Question: This is my row layout.
How to get text inside listview in two lines?
row_data:
'''
<?xml version="1.0" encoding="utf-8"?>
<RelativeLayout xmlns:android="http://schemas.android.com/apk/res/android"
android:layout_width="match_parent"
android:layout_height="match_parent">
<TextView
android:text="Date"
android:textSize="16sp"
android:textStyle="bold"
android:layout_width="wrap_content"
android:layout_height="wrap_content"
android:id="@+id/date"
android:ellipsize="none"
android:scrollHorizontally="false"
android:layout_alignParentTop="true"
android:layout_centerHorizontal="true" />
<TextView
android:text="Subject"
android:textSize="16sp"
android:textStyle="bold"
android:layout_width="wrap_content"
android:layout_height="wrap_content"
android:id="@+id/subject"
android:ellipsize="none"
android:scrollHorizontally="false"
android:layout_alignBaseline="@+id/date"
android:layout_alignBottom="@+id/date"
android:layout_alignParentLeft="true"
android:layout_alignParentStart="true"
/>
<TextView
android:text="Status"
android:textSize="16sp"
android:textStyle="bold"
android:ellipsize="none"
android:scrollHorizontally="false"
android:maxLines="100"
android:layout_width="wrap_content"
android:layout_height="wrap_content"
android:id="@+id/status"
android:layout_alignBaseline="@+id/date"
android:layout_alignBottom="@+id/date"
android:layout_alignParentRight="true"
android:layout_alignParentEnd="true" />
'''
I am inflating this row_data inside a ListView. Now I am facing problem in wrapping of Text inside my textView. My texts are overlapping each other.
This is the result I am getting:

I want wrapping my text to 2nd Line.. How can I achieve that?
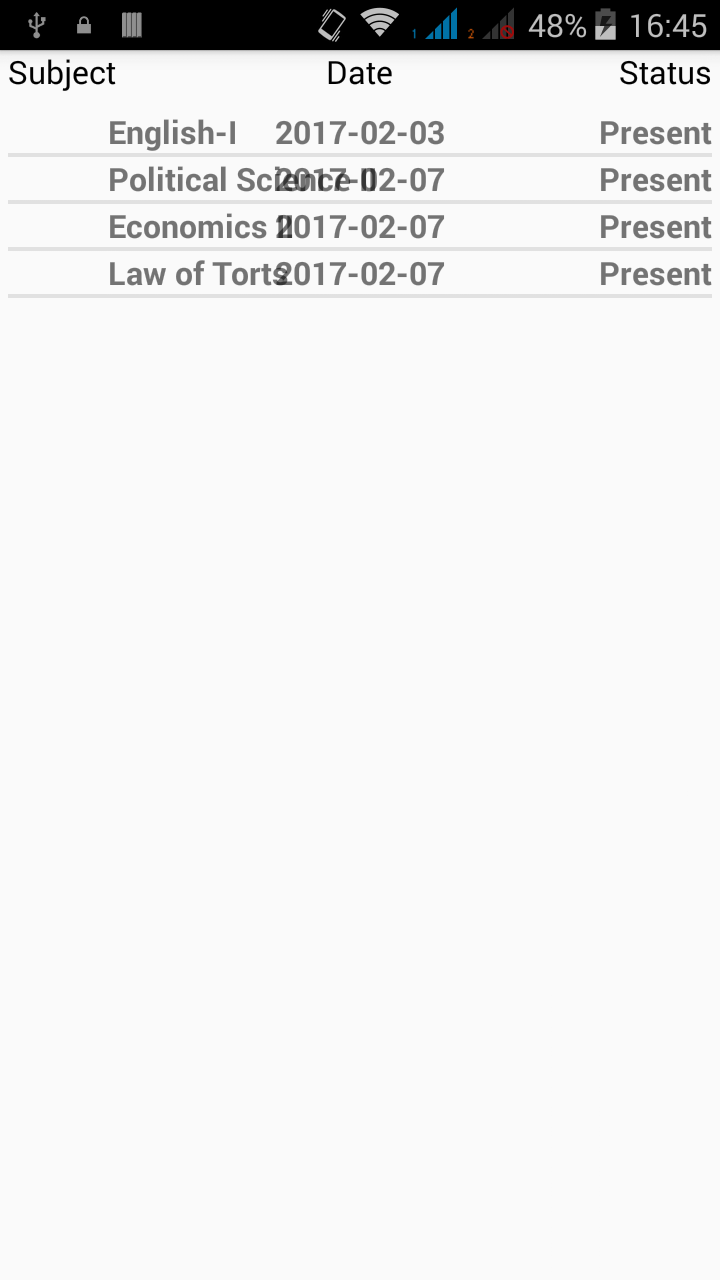
Answer: Use 'LinearLayout' & 'layout_weight' to divide all views equally here is your layout
'''
<?xml version="1.0" encoding="utf-8"?>
<LinearLayout xmlns:android="http://schemas.android.com/apk/res/android"
android:layout_width="match_parent"
android:layout_height="match_parent">
<TextView
android:id="@+id/date"
android:layout_width="0dp"
android:layout_height="wrap_content"
android:layout_weight="1"
android:ellipsize="none"
android:scrollHorizontally="false"
android:text="Date"
android:textSize="16sp"
android:textStyle="bold" />
<TextView
android:id="@+id/subject"
android:layout_width="0dp"
android:layout_height="wrap_content"
android:layout_weight="1"
android:ellipsize="none"
android:gravity="center"
android:scrollHorizontally="false"
android:text="Subject"
android:textSize="16sp"
android:textStyle="bold" />
<TextView
android:id="@+id/status"
android:layout_width="0dp"
android:layout_height="wrap_content"
android:layout_weight="1"
android:ellipsize="none"
android:gravity="right"
android:maxLines="100"
android:scrollHorizontally="false"
android:text="Status"
android:textSize="16sp"
android:textStyle="bold" />
</LinearLayout>
'''